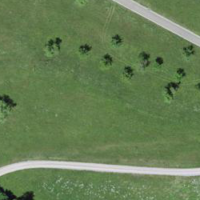
EUNIS habitat code: 24
Species observed at this site:
Equisetum telmateia